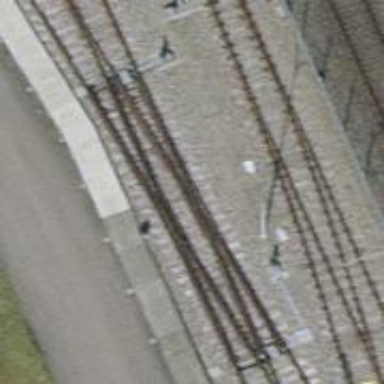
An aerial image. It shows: Single-track electrified railway with contact line. It is spur line for service.